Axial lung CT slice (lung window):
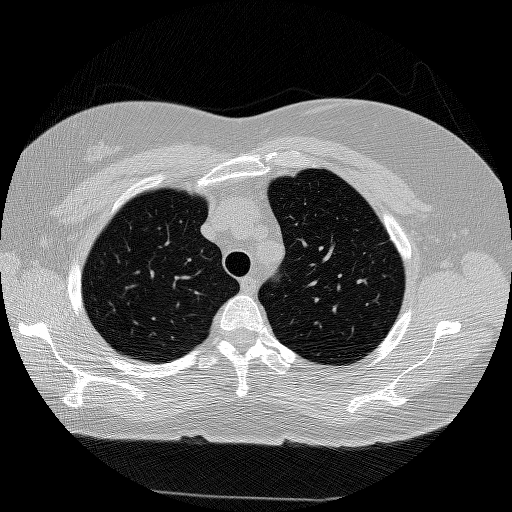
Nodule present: no